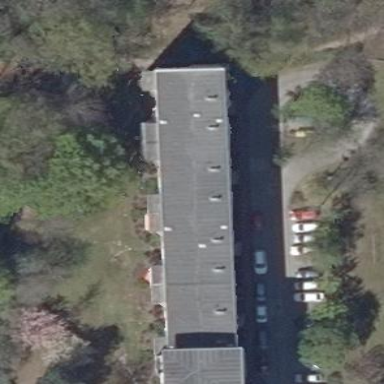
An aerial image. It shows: Apartment building with flat roof.